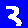
Digit: 3